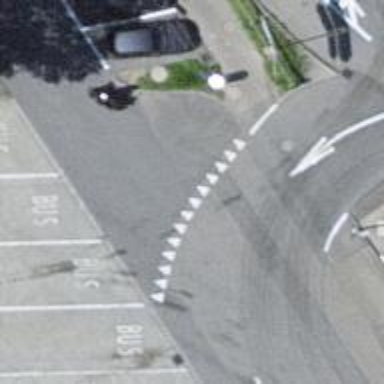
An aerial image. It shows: Road with "give way" sign.